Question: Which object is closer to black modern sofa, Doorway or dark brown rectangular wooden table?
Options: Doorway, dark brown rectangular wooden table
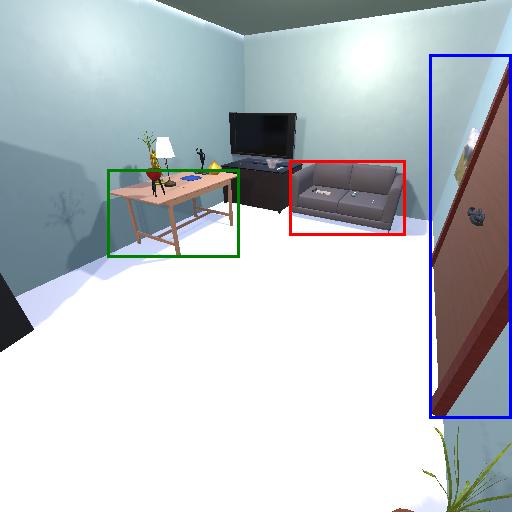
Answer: Doorway